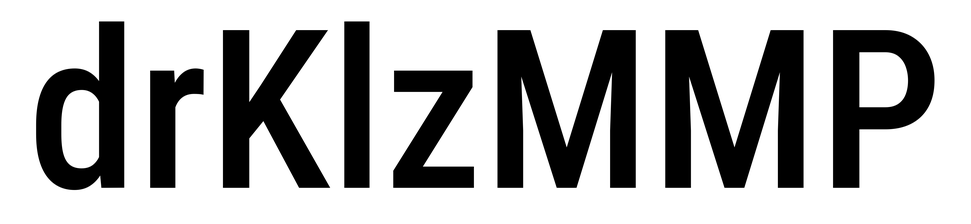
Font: Roboto_Condensed_Medium